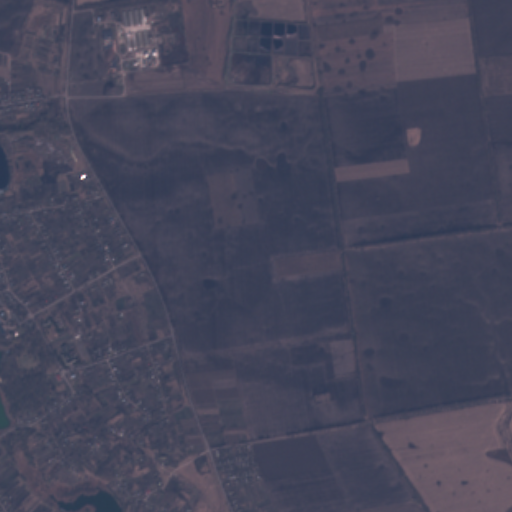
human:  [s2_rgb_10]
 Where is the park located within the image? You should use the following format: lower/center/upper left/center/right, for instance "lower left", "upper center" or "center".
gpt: The park is located in the lower left of the image.
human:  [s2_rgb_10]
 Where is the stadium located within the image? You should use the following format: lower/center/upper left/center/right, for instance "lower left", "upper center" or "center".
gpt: The stadium is located in the lower left of the image.
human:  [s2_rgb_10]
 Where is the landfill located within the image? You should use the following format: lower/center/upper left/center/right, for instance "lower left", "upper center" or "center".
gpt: There is no landfill in the image.